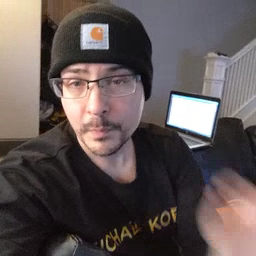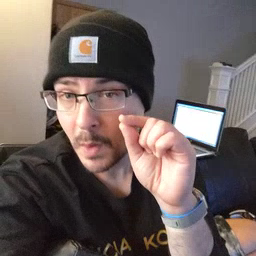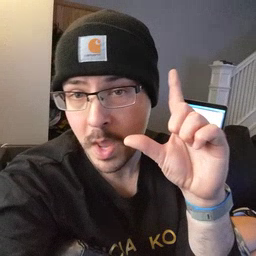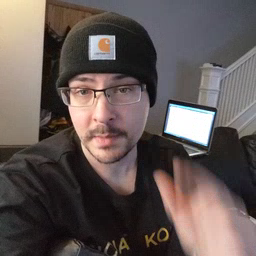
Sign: awake